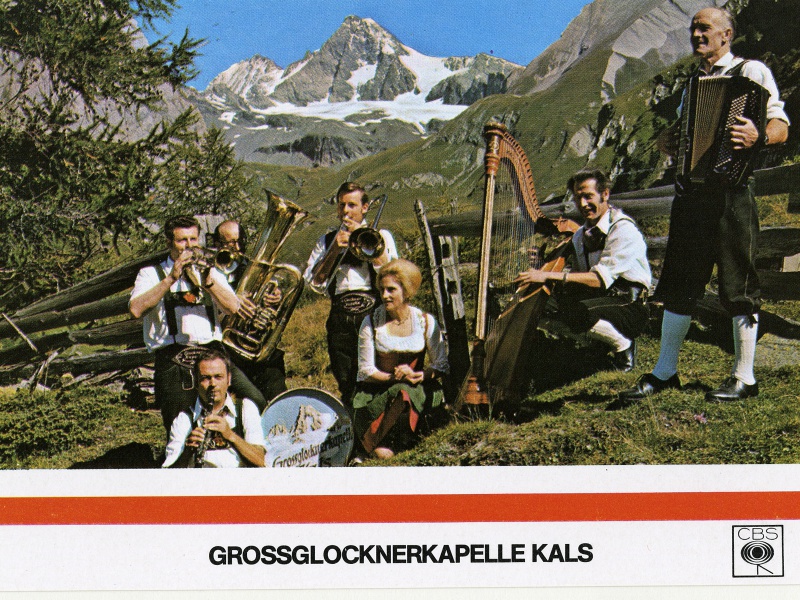
Institution: Gemeindearchiv Kals
Schlagwörter: baum, berg, gruppe, himmel, mann, grün, landschaft, menschen, frau, holz, männer, schnee, wiese, zaun, alt, blond, bild, horn, instrument, weide, sonne, gesang, instrumente, musik, musiker, sängerin, schürze, schrift, berge, gebirge, gipfel, alm, idylle, eine frau, platte, foto, alpen, nadelbaum, tanne, trommel, österreich, tracht, flöte, chor, kapelle, postkarte, harfe, posaune, lederhose, buam, gebierge, dirndl, tradition, frisch, lederhosen, sommerfrische, trompete, gestellt, volksmusik, blasinstrumente, tuba, musikanten, blasmusik, akkordeon, ziehharmonika, hafe, blechbläser, blasinstrument, klarinette, akordeon, schallplatte, blaskapelle, zieharmonika, frai, großglockner, wiesee, patriarchat, egebirge, kals, grafberg, eweide, liedgut, großglocknerkapelle, cbs, m�nner, schallplate, volksmusiker, heimatkapelle, alpenmusik, akkordeon gesang, grossglocknerkapella kals